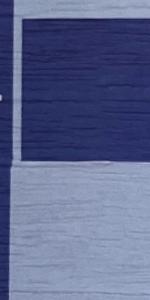
Label: Empty